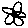
Label: flower